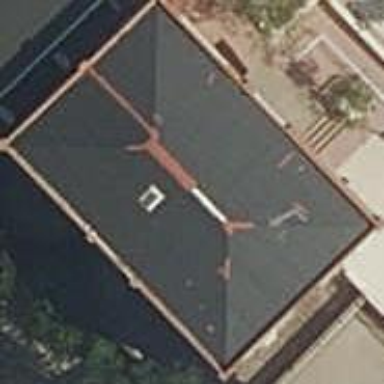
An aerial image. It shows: Building with hipped roof design.